Question: Is there anyway to accomplish a leading ellipsis using CSS? Like in a table of contents where the title of the section is followed by ellipsis until the page number which is shown on the right of the page.
Like this:

(Outlines shown to identify different elements.)
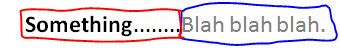
Answer: Here's a crude example with just floated elements/overflow: <URL>
It would be less crude if you could fix the widths of all elements.
Here is a more elegant example: <URL>
This one uses the ':before' pseudo-class to inject a long string which is then covered by the left element. The left element has to be positioned to sit atop the line, and it needs a background to cover the line (see CSS).
This works in IE9, Chrome, and Firefox.

'''
<div class="left">Hello</div>
<div class="right">World</div>
<br>
<div class="left">Another Line</div>
<div class="right">With Longer Content</div>
<br>
<div class="left">Another Line 2</div>
<div class="right">2 With Longer Content</div>
'''
'''
BODY {
line-height: 1.2em;
}
.left {
float: left;
position: relative;
top: 1.2em;
background-color: #fff;
}
.right:before {
content: "...............................................................................................................................................................................................................................................................................................................................................................................................................................";
}
.right {
float: right;
white-space: nowrap;
text-align: right;
}
'''